Question: I wrote a batch file for open a specific program but it is not working.I wrote this :

> When I run the batch file only this window come, program do not start. How to fix this
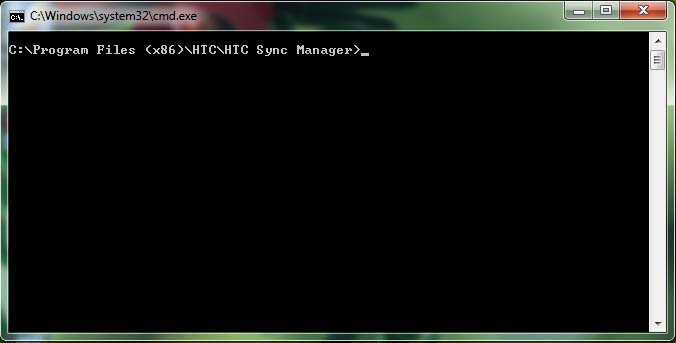
Answer: '''
@echo off
For /r c: %%f in (path goes here /HTCsyncmanager.exe) do (
start "%%f"
"%%f"
)
'''